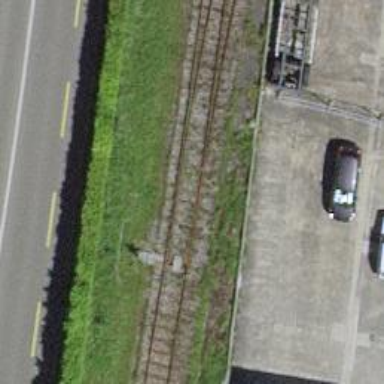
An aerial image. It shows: Railway switch.